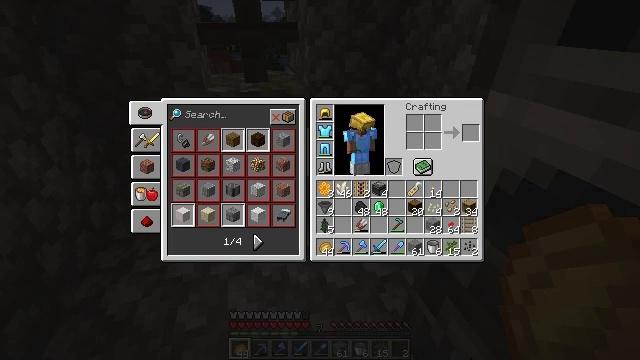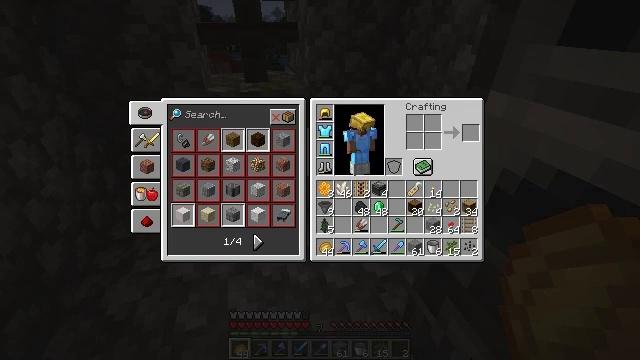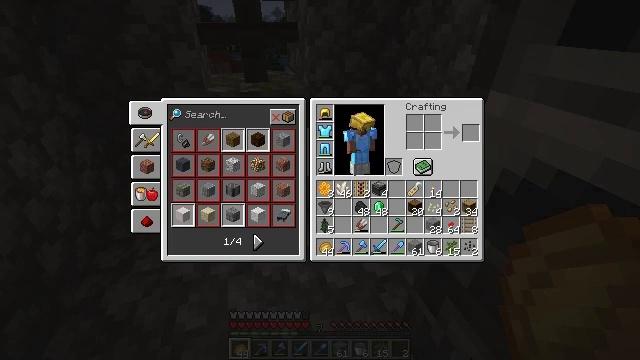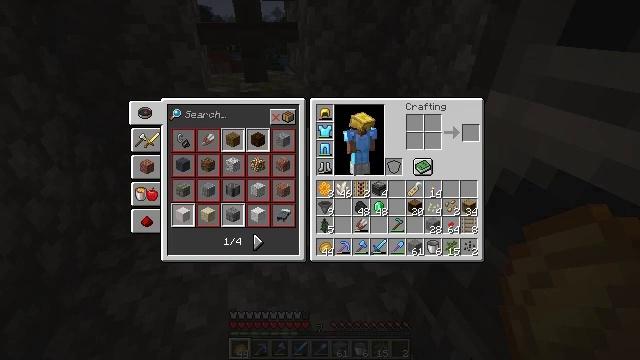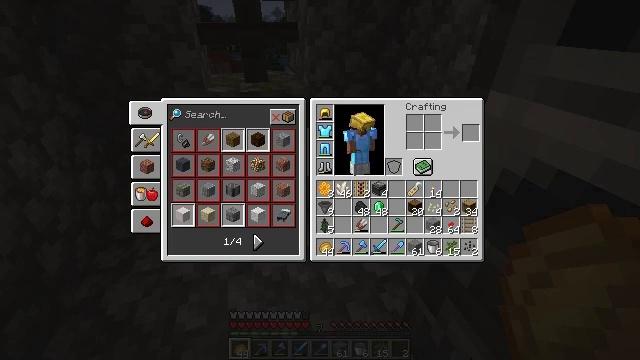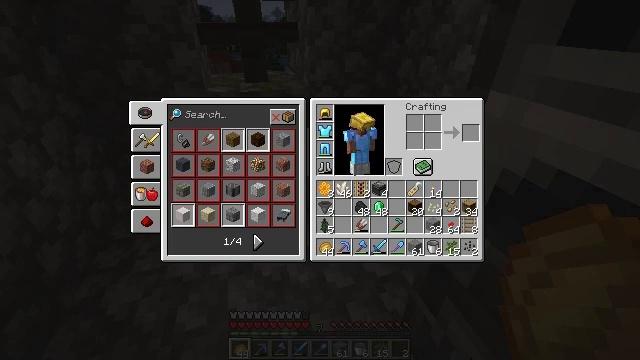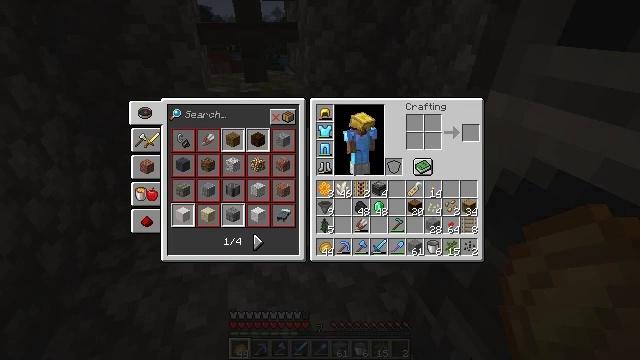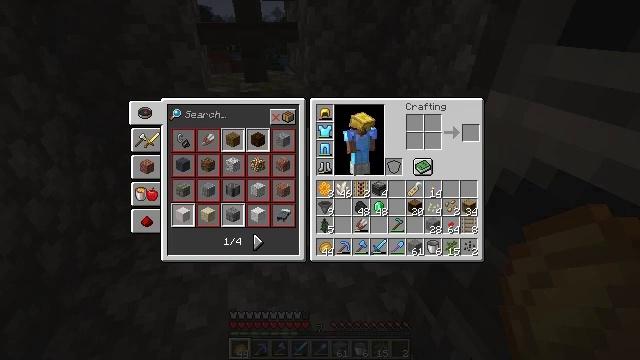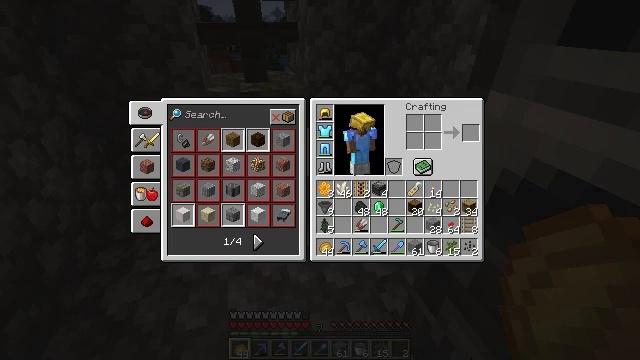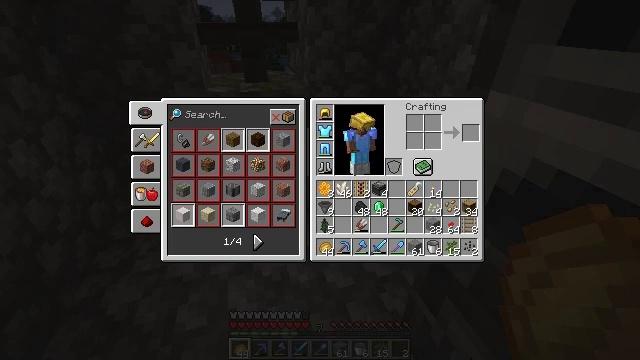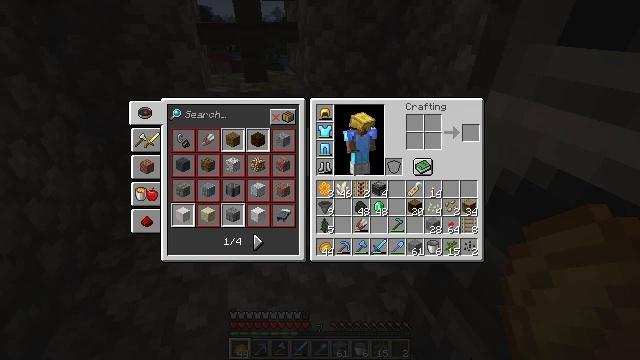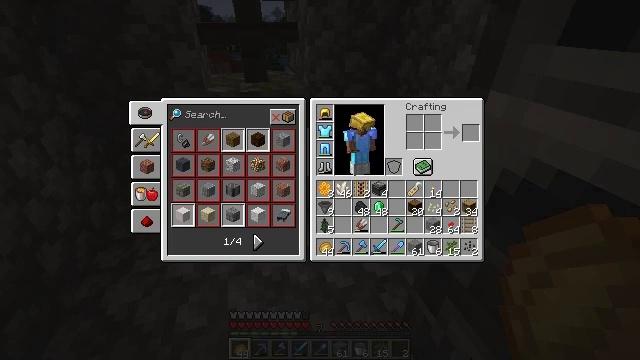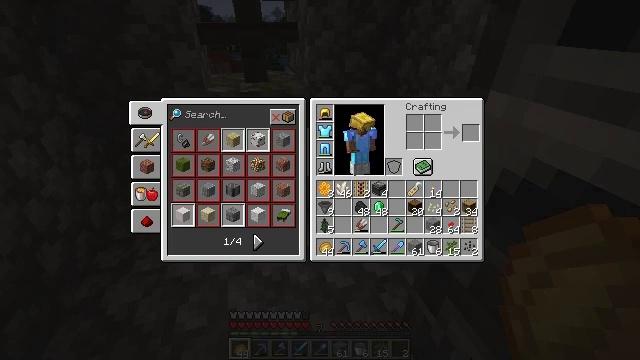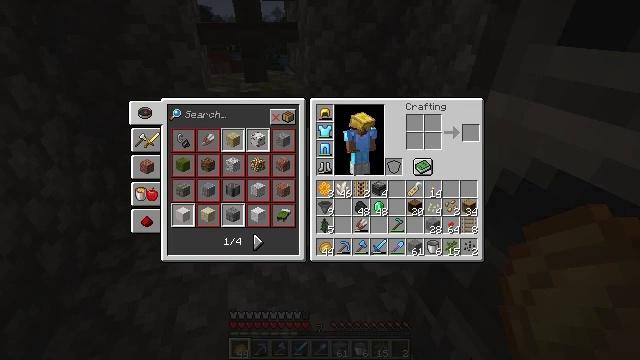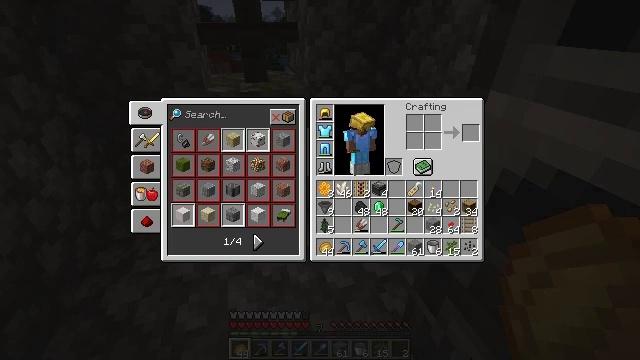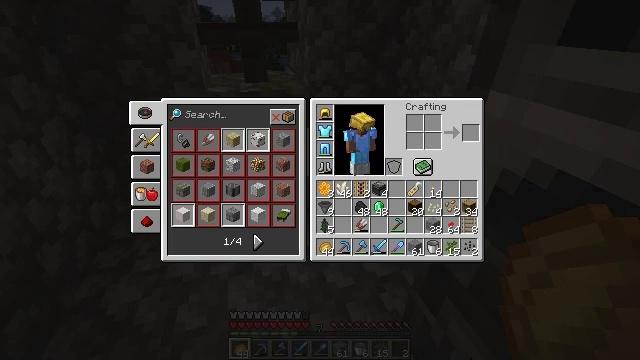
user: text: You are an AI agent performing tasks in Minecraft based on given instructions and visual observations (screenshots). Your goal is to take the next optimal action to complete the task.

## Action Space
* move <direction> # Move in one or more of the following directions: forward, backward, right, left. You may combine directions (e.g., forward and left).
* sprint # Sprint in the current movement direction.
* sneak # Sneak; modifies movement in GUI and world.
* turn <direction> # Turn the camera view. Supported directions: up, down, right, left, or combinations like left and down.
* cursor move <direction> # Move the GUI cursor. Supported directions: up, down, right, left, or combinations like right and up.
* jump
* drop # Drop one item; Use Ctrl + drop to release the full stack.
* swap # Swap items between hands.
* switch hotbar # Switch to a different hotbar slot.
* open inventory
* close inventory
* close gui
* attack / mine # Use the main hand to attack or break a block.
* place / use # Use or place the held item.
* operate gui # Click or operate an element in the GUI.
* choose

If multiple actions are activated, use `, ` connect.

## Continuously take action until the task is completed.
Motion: motion action
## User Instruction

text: Mine the brewing stand from your base.
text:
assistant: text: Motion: no_op
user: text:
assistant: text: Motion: no_op
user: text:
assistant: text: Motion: no_op
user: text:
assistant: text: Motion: no_op
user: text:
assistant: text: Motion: no_op
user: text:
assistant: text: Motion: no_op
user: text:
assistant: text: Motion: no_op
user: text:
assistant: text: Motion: no_op
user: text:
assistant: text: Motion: no_op
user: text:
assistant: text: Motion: no_op
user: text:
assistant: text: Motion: no_op
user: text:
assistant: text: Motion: no_op
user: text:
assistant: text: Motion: no_op
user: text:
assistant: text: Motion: no_op
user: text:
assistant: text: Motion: no_op
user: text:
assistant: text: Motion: no_op
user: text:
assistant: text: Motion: no_op
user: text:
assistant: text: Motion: no_op
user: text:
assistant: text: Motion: no_op
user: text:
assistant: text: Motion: no_op
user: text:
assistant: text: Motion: no_op
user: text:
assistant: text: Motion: no_op
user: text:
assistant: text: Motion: no_op
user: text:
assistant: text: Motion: no_op
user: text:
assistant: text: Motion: no_op
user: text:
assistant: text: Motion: no_op
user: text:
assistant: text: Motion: no_op
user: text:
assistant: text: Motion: no_op
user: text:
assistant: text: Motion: no_op
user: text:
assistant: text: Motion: no_op